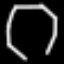
Label: octagon